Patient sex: M
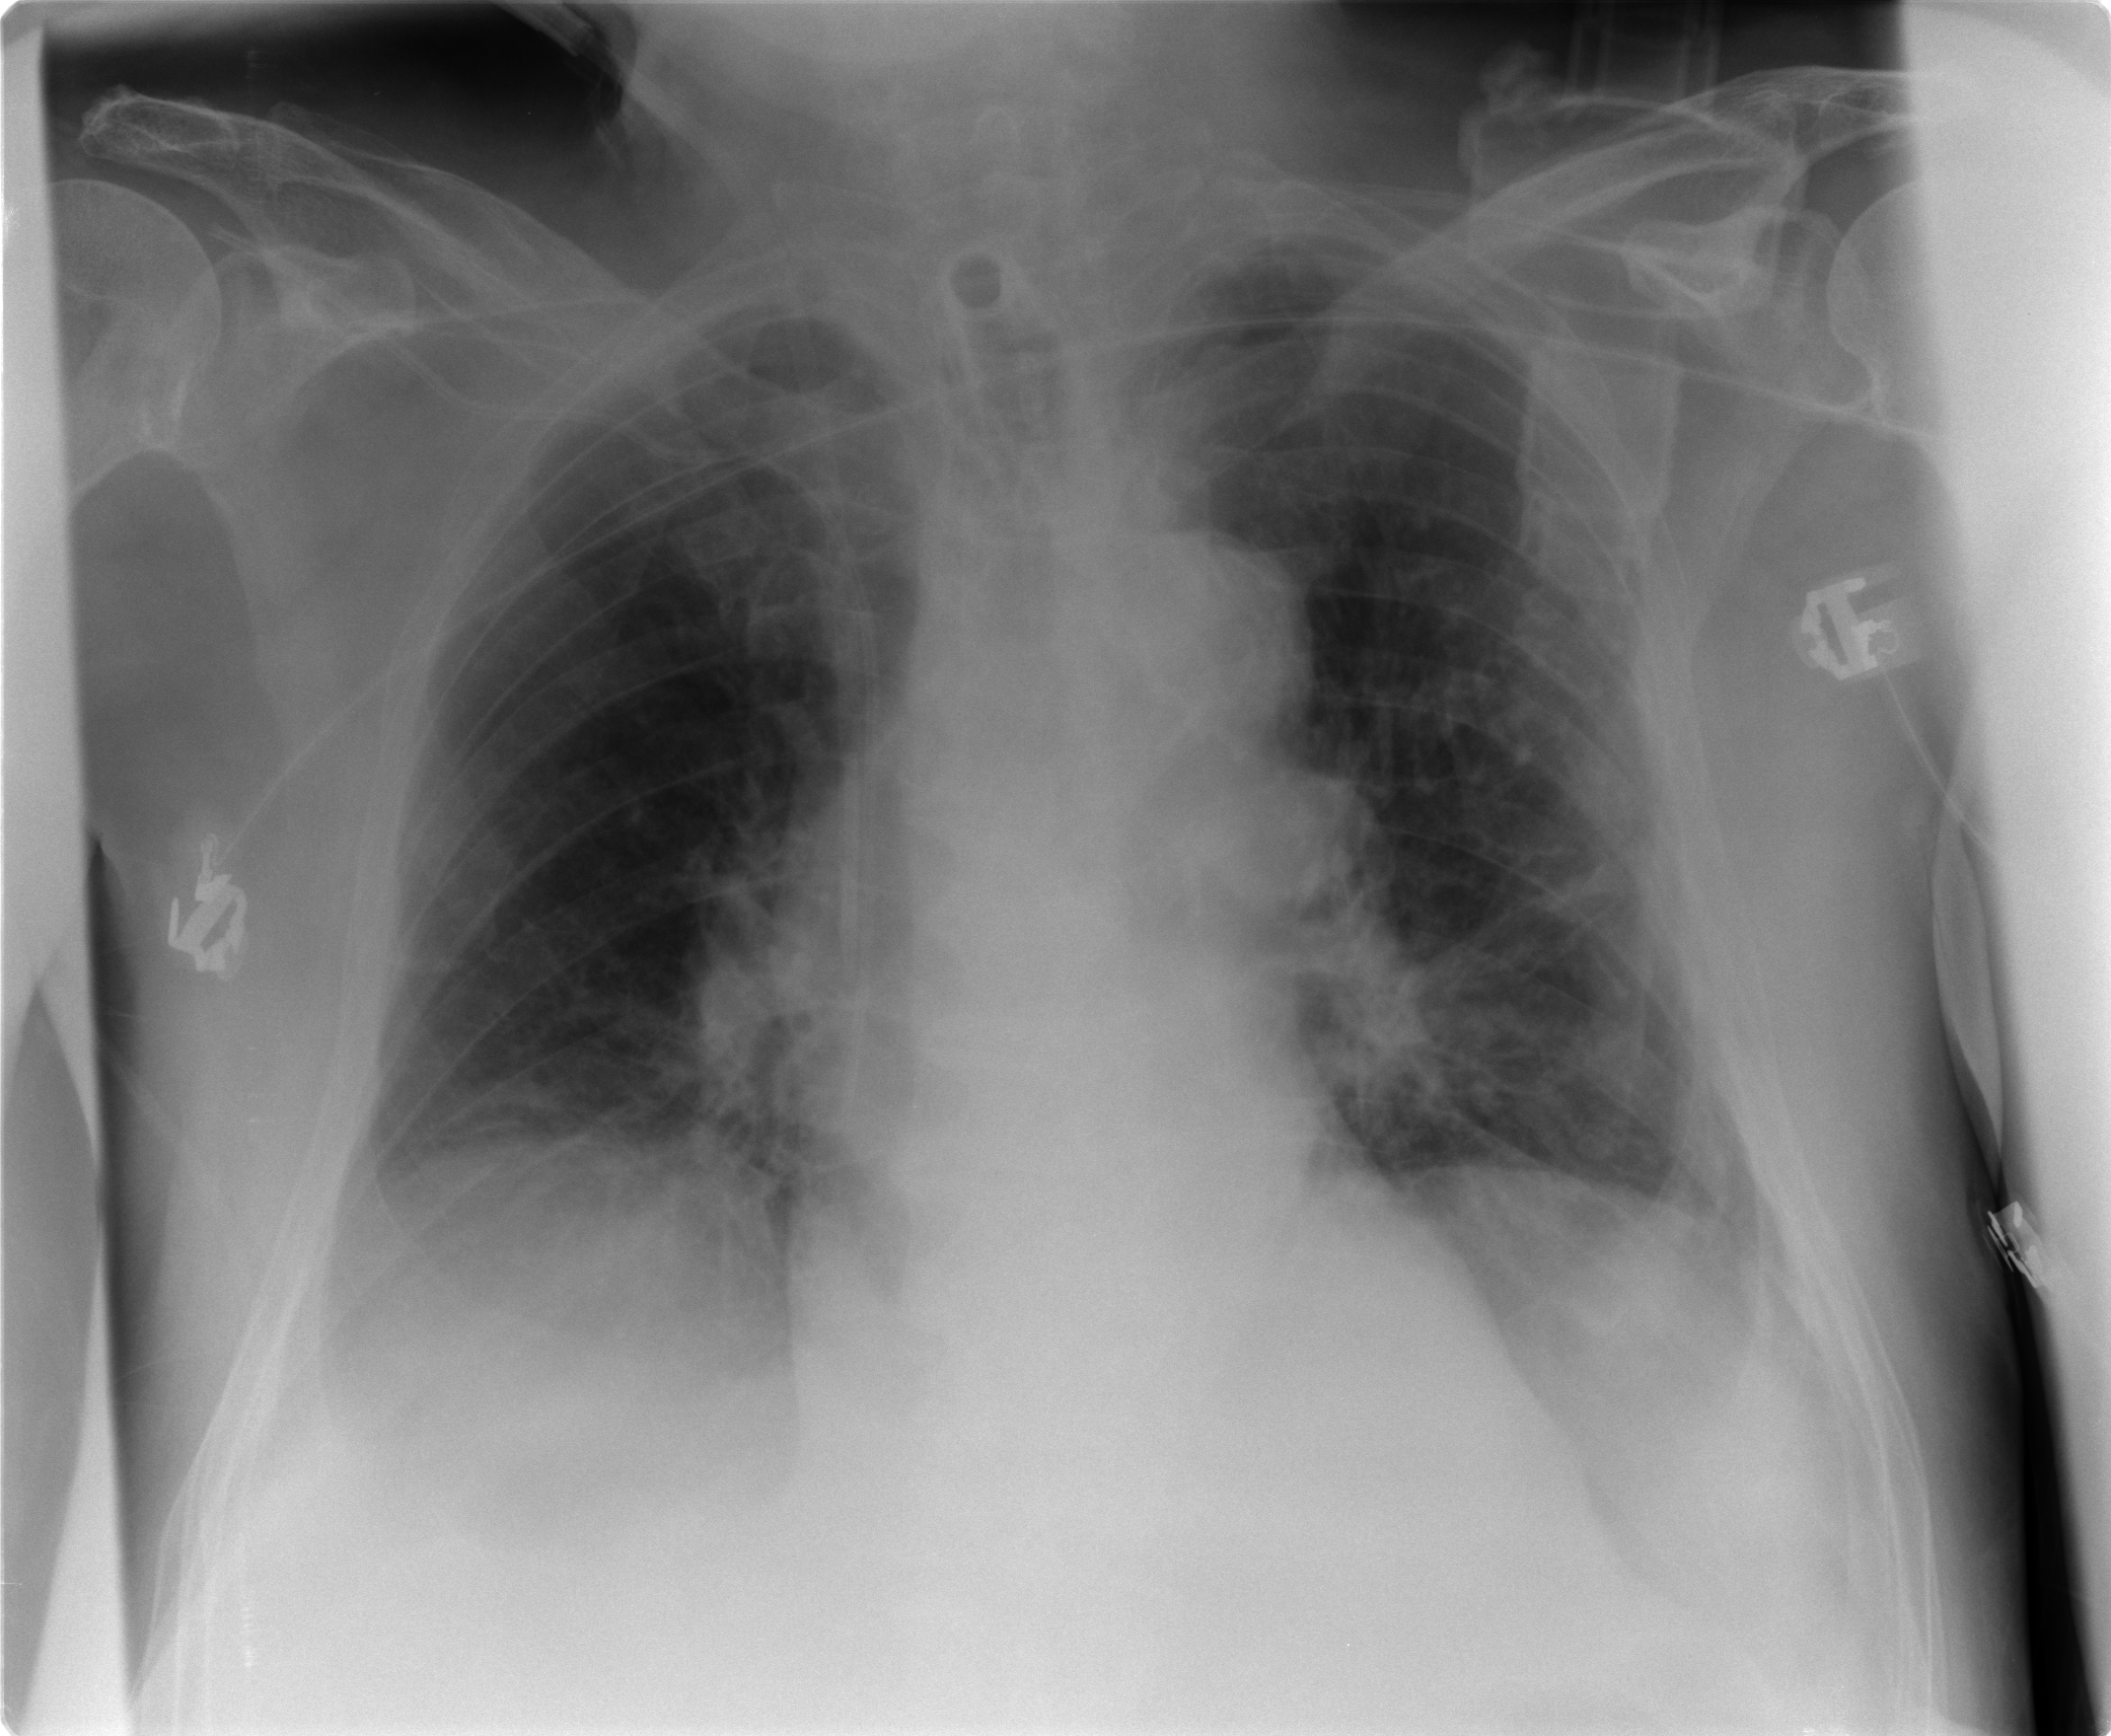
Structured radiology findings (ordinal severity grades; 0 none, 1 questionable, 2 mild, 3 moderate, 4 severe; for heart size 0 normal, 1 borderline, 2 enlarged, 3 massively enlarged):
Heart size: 0
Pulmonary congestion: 0
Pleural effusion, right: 0
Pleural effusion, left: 0
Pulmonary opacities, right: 0
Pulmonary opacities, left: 1
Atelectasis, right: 2
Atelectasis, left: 2